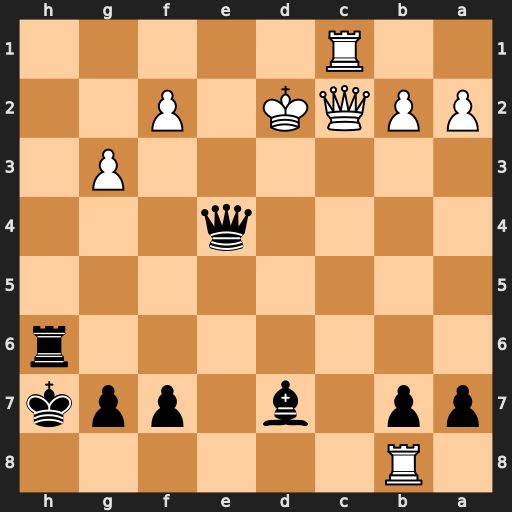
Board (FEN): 1R6/pp1b1ppk/7r/8/4q3/6P1/PPQK1P2/2R5
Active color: b
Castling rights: -
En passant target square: -
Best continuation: Rd6+ Kc3 Rc6+